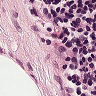
Metastatic tissue present: no